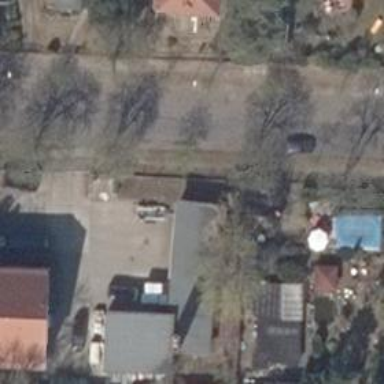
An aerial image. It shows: Garage building.